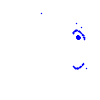
Particle: pion